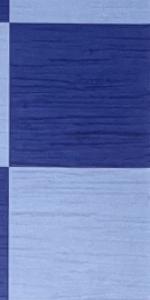
Label: Empty